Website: slack
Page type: payment
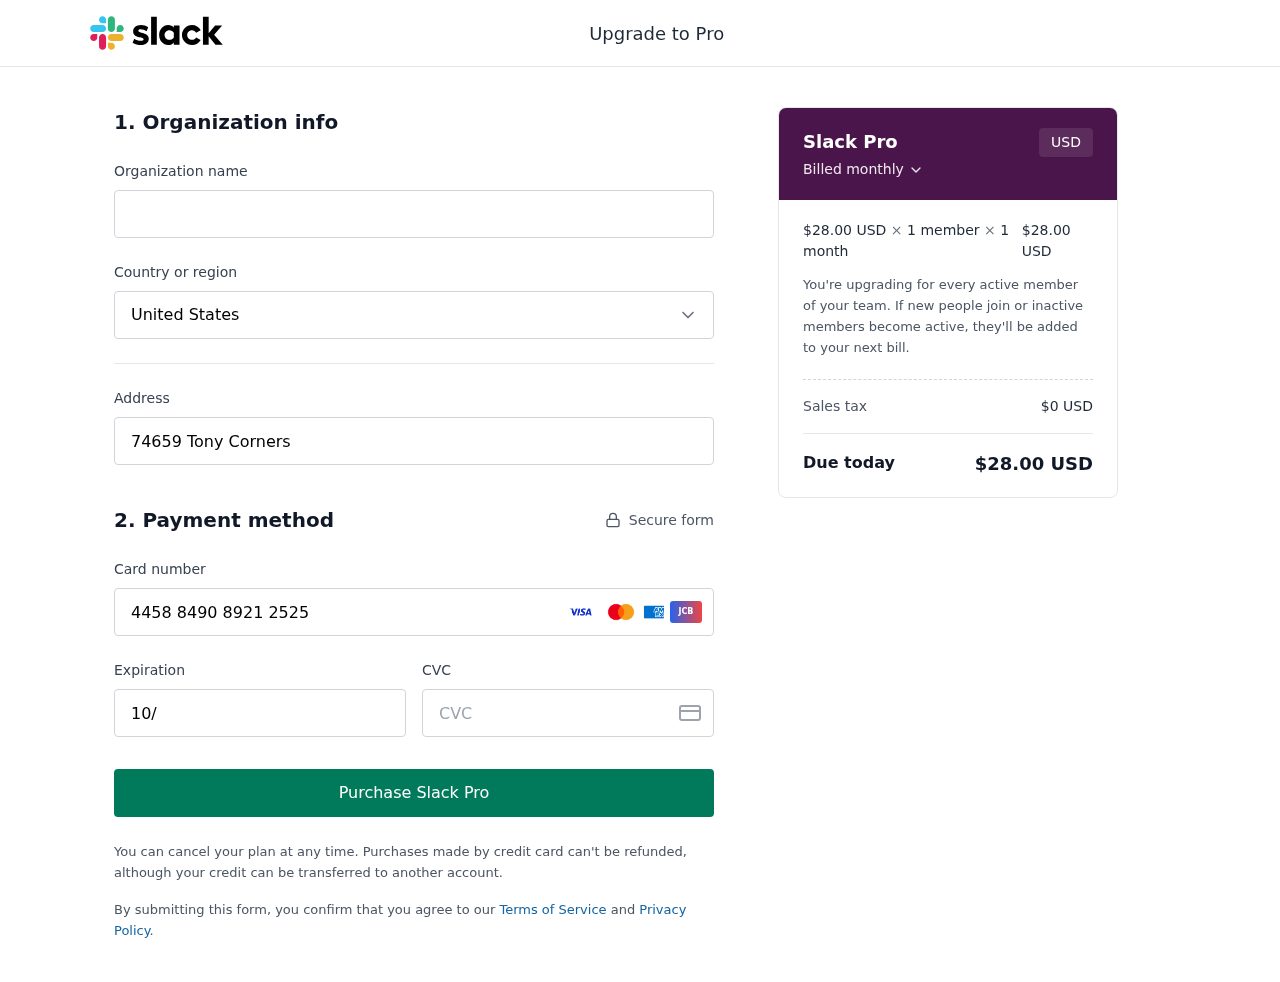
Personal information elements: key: PII_CARD_CVV
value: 212
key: PII_CARD_EXPIRY
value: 10/29
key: PII_CARD_NUMBER
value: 4458 8490 8921 2525
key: PII_COUNTRY
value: United States
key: PII_STREET
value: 74659 Tony Corners
Product elements: key: PRODUCT1_PRICE
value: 28
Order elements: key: ORDER_SUBTOTAL
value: $28.00 USD
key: ORDER_TAX
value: $0 USD
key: ORDER_TOTAL
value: $28.00 USD